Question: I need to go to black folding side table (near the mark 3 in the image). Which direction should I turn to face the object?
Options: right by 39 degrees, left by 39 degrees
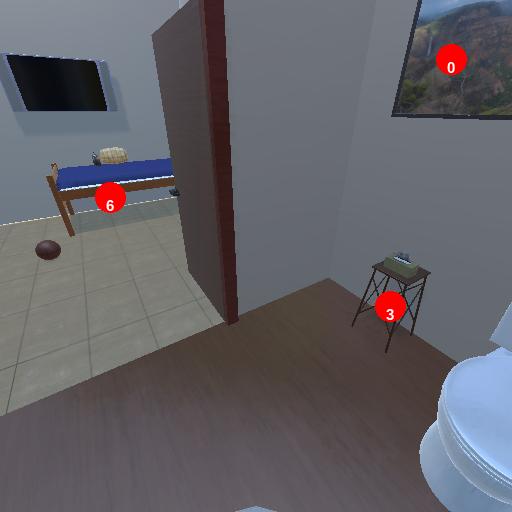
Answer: right by 39 degrees